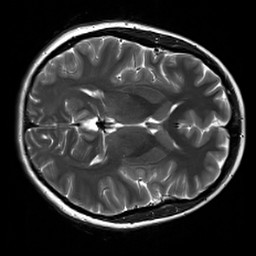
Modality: T2w
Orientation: axial
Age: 34
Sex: female
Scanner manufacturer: siemens
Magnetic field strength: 3 T
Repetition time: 7 s
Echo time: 0.09 s